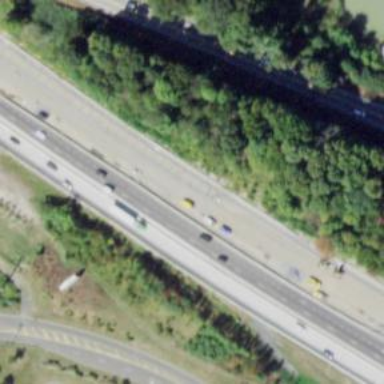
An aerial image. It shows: View of motorway.